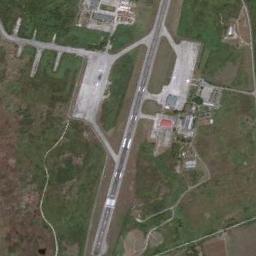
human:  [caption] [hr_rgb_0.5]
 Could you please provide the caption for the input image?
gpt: An airport with a runway and many buildings is built on a huge lawn .

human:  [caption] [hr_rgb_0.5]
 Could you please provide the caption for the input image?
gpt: There are two crossing runways here .

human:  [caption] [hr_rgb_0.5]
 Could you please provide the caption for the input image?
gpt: An airport with a runway and two open areas on the lawn and some buildings beside .

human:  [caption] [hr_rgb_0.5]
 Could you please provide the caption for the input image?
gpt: There is an airport in the middle of the grass .

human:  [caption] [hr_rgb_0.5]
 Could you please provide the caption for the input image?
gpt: The runway in the airport is surrounded by grass .